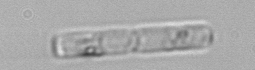
Label: Guinardia_delicatula